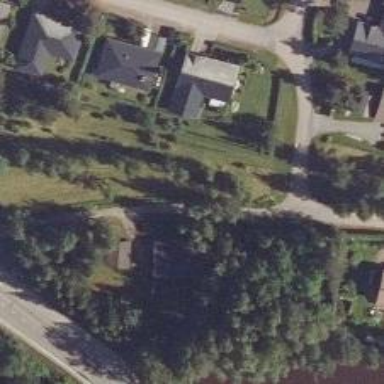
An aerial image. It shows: Asphalt cycleway.